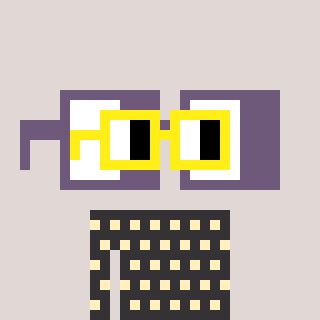
a pixel art character with square yellow glasses, a glasses-shaped head and a grayscale-colored body on a warm background